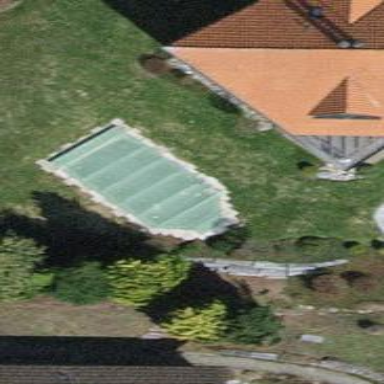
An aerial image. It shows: Swimming pool located in leisure land.